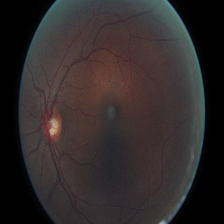
Diabetic retinopathy grade: Moderate